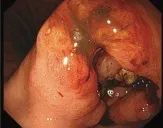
(A) Gastroscopy before treatment.
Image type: endoscopy (gi_endoscopy)